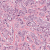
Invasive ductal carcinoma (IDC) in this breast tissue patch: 1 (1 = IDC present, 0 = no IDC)